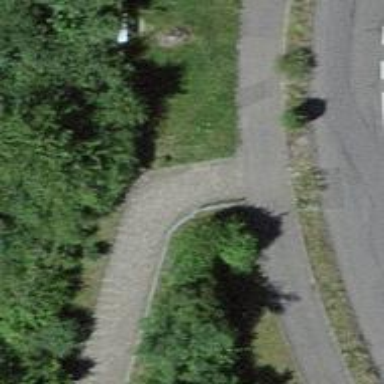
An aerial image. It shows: Footway with surface made of sett.